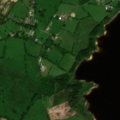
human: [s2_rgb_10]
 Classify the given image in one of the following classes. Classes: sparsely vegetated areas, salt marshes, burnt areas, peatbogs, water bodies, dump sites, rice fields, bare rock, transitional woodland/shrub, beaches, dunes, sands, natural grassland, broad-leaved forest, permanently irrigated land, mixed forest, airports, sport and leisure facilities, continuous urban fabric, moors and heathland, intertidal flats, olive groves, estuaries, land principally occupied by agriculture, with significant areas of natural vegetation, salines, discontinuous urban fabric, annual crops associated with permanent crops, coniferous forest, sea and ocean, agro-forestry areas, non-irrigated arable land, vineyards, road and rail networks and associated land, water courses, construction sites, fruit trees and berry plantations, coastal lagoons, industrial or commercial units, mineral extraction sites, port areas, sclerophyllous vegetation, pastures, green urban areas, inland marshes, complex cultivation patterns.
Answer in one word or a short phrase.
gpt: non-irrigated arable land, pastures, water bodies